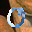
Label: 0